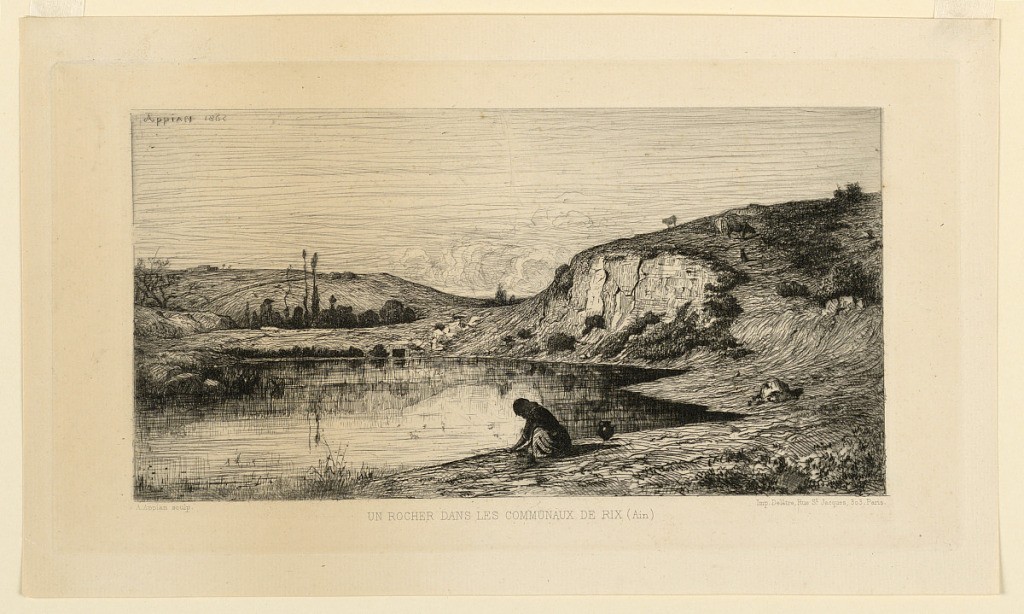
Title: Un Rocher dans les Communaux de Rix (Ain)
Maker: Adolphe Appian, French, 1818 - 1898
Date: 1862
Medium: Etching in dark brown ink on cream paper
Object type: Print
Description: A woman kneels at the edge of a pool, from which cliffs rise in right distance. Cows graze on top of cliff.